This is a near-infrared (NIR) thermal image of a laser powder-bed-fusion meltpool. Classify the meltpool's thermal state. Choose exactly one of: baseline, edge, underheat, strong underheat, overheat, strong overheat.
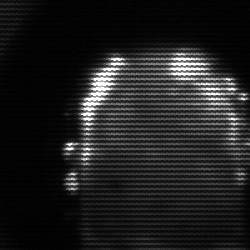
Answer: baseline